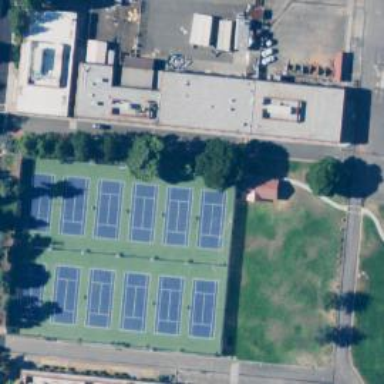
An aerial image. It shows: Tennis court on pitch designated for leisure land.